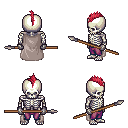
a pixel art fantasy rpg character, male body template, skeleton, gray cape, magenta pants, ruby red mohawk hairstyle, metal gloves, spear, four views (front, back, left, right), 2x2 character sprite sheet, small pixel art, hard edges, no anti-aliasing